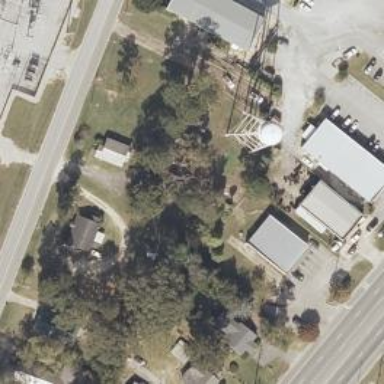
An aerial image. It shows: Water tower that is man-made.